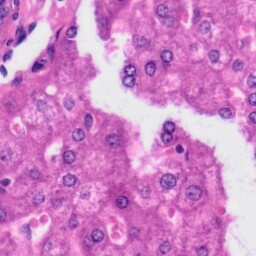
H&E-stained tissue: Liver